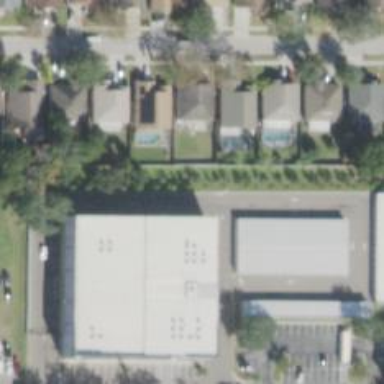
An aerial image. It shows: Storage rental shop.